Field crop: tomato
Growth stage: 1
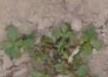
Species: portulaca